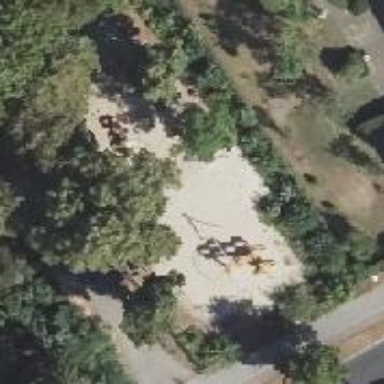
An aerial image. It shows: Playground area for leisure land.